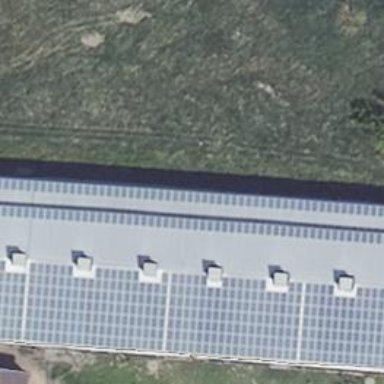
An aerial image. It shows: Farm auxiliary building with gabled roof oriented along its length.